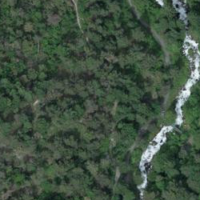
EUNIS habitat code: 43
Species observed at this site:
Galium mollugo
Rubus caesius